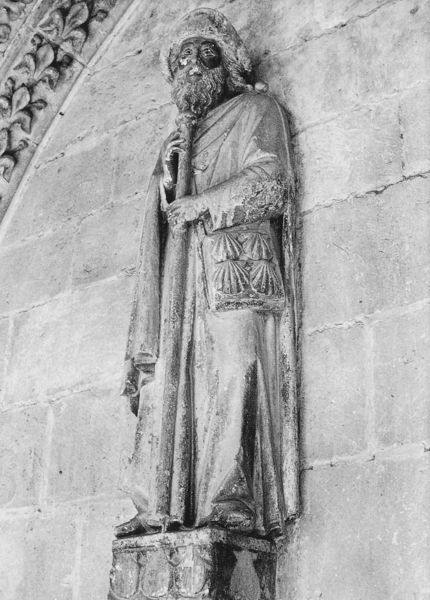
Titel: Jakobus aus dem Ostflügel des Kreuzgangs
Standort: Burgos, Kathedrale, Kreuzgang (EU - E)
Schlagwörter: mann, umhang, hut, rücken, ornament, bart, mütze, wand, sockel, stein, steine, kirche, figur, gewand, mantel, stehend, gotik, skulptur, kopfbedeckung, bogen, fassade, stab, mauer, rundbogen, bischof, plastik, podest, mauerwerk, tasche, mittelalter, heiliger, konsole, muschel, muscheln, hirte, jakobsweg, pilger, jakob, jakobsmuschel, mante, jacobsmuscheln, stifterfigur, wandfigur, statues, lkonsole, skilptur, heiligen figur